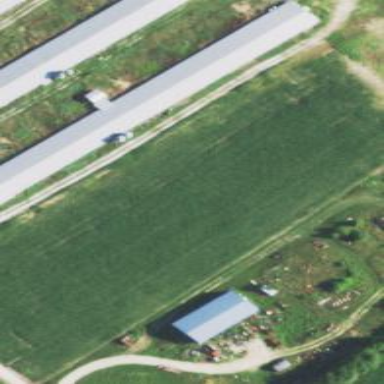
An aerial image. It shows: Farm auxiliary building.